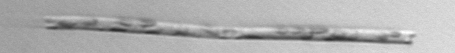
Label: Eucampia_morphytype1